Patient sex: M
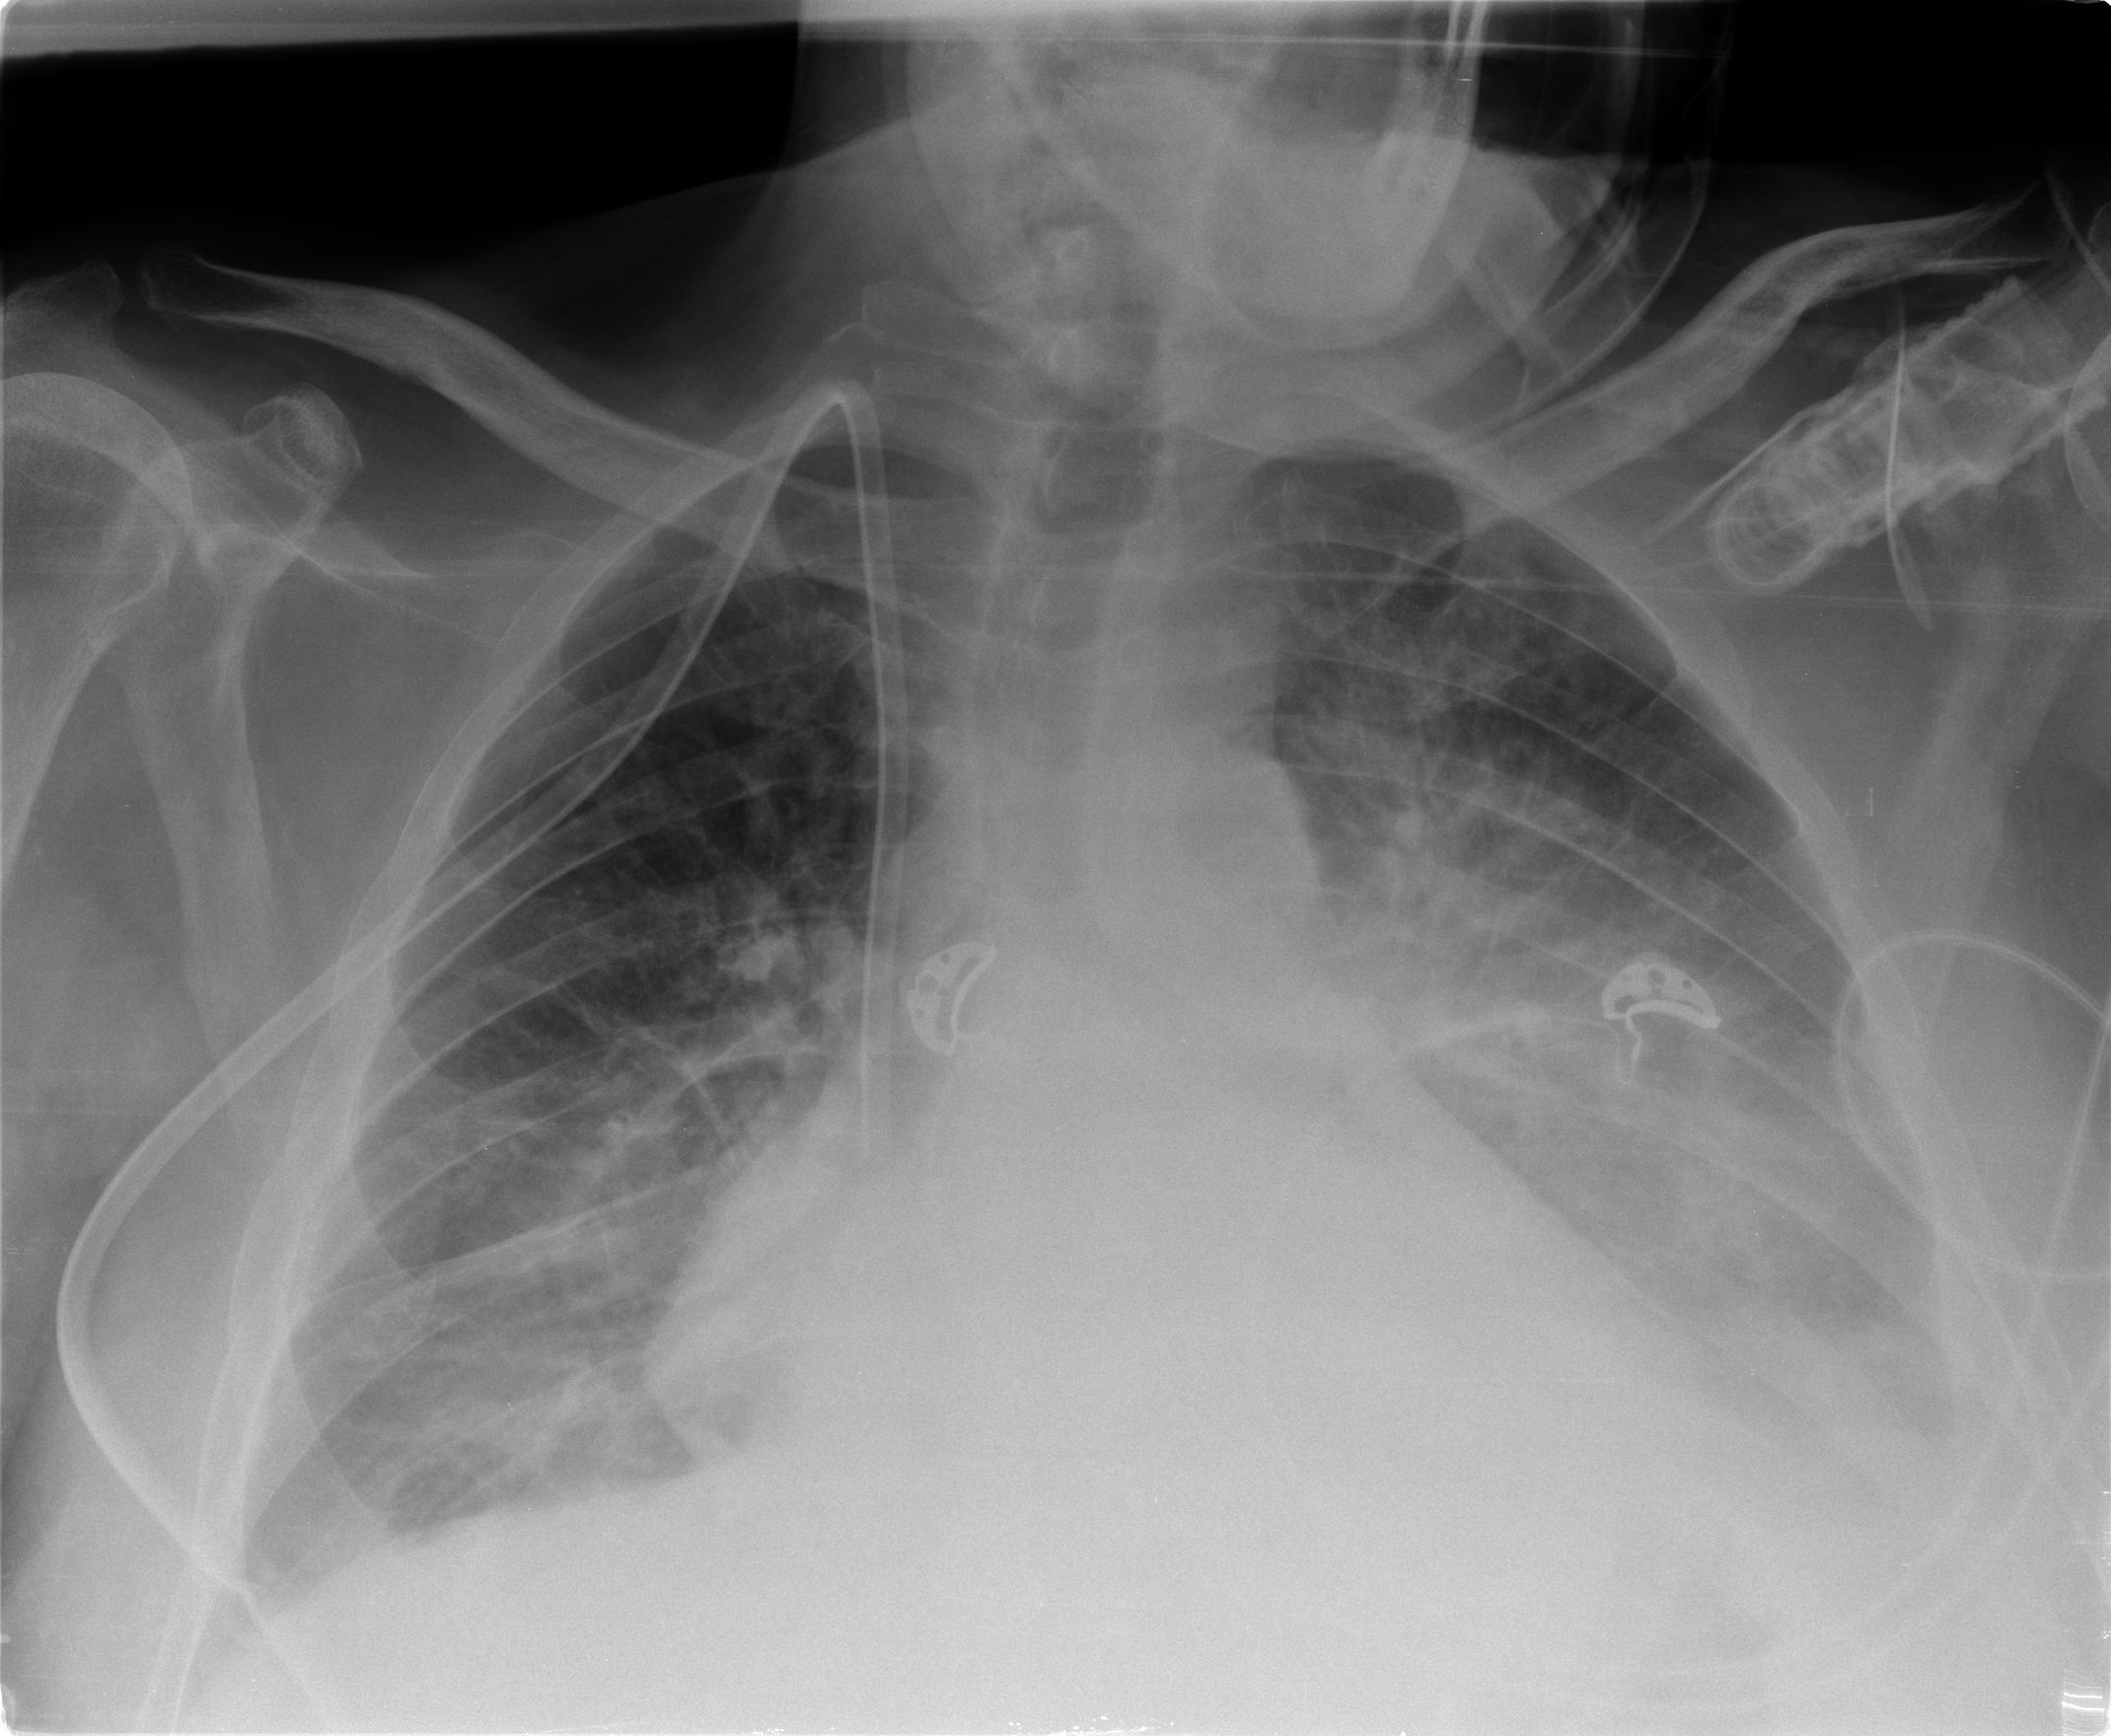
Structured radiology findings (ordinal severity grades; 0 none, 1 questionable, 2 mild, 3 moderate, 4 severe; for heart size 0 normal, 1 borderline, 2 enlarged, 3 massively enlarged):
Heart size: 0
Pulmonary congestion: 2
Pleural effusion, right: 2
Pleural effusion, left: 3
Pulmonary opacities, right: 1
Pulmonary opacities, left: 2
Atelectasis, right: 2
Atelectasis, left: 3